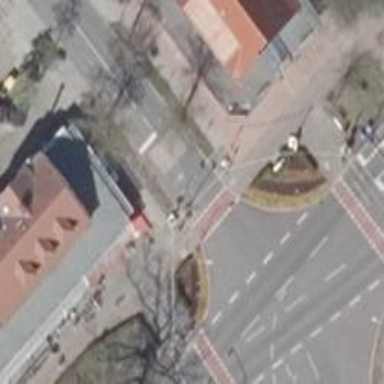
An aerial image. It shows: Road with traffic signals controlling the flow of traffic.